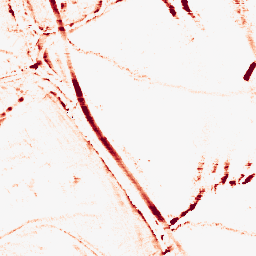
Category: morphological
Decomposition family: morphological_rect
Decomposition parameters: operation: opening
width: 10
height: 5
Upsampling method: regularized
Upsampling parameters: scale: 2
lambda_reg: 0.01
Upsampling scale: 2